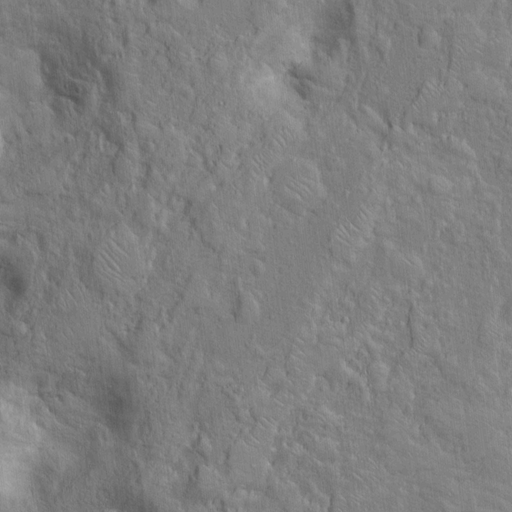
Objects detected: cone, cone